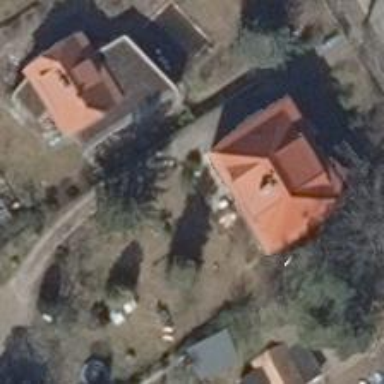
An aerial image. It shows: Hipped roof apartment building.